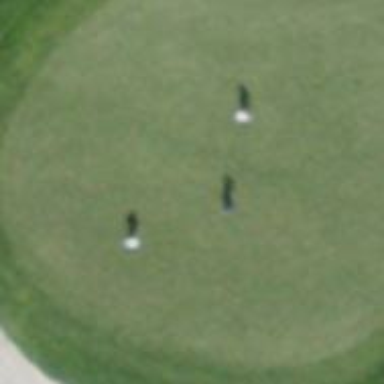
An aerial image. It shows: View of golf hole.